Дизайнер интерьера спроектировал два варианта вешалки для шляпы. В обоих случаях тонкий, но прочный эластичный металлический стержень в форме четверти круга прикреплен к прочному вертикальному столбу. Различные варианты прикрепления стержня к столбу показаны на рисунке.  Дизайнер с удивлением обнаруживает, что, когда колышки для шляп нагружены одинаковым весом (как показано на рисунке), концы колышков не опускаются на одинаковую величину в двух конструкциях.
Найдите простой аргумент, который определяет, в какой конструкции отклонение кончика колышка больше.
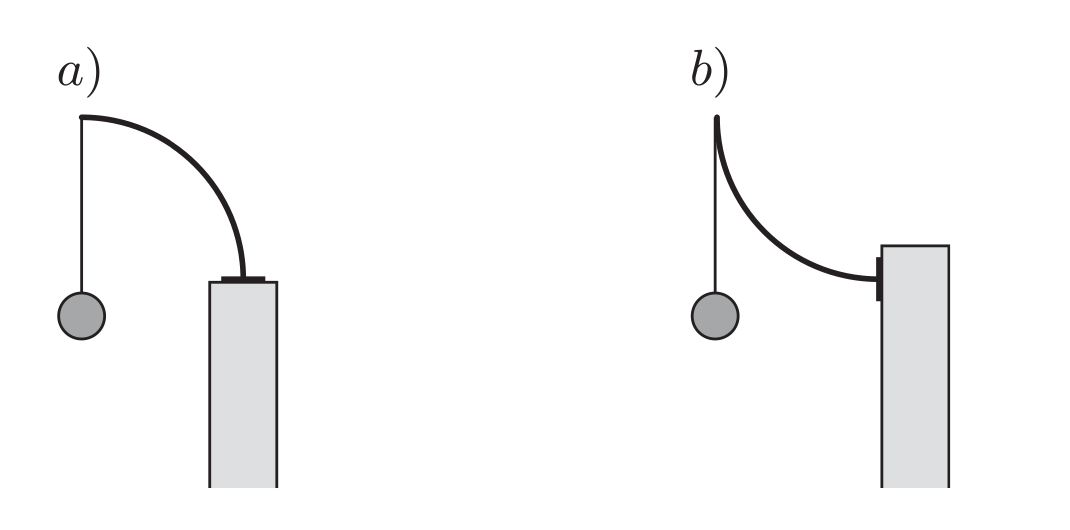
Ответ: В случае $(a)$ вертикальное отклонение будет всегда больше.
Темы:
T, ★, Механика, Упругость, 200 задач, Изгиб